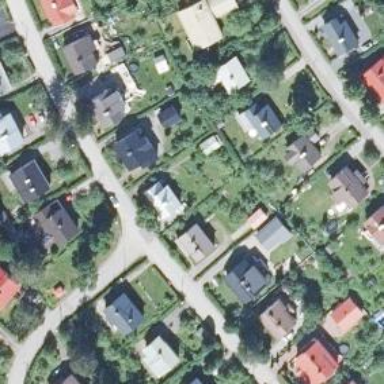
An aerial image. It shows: Residential area.